Question: What is the value of this measurement?
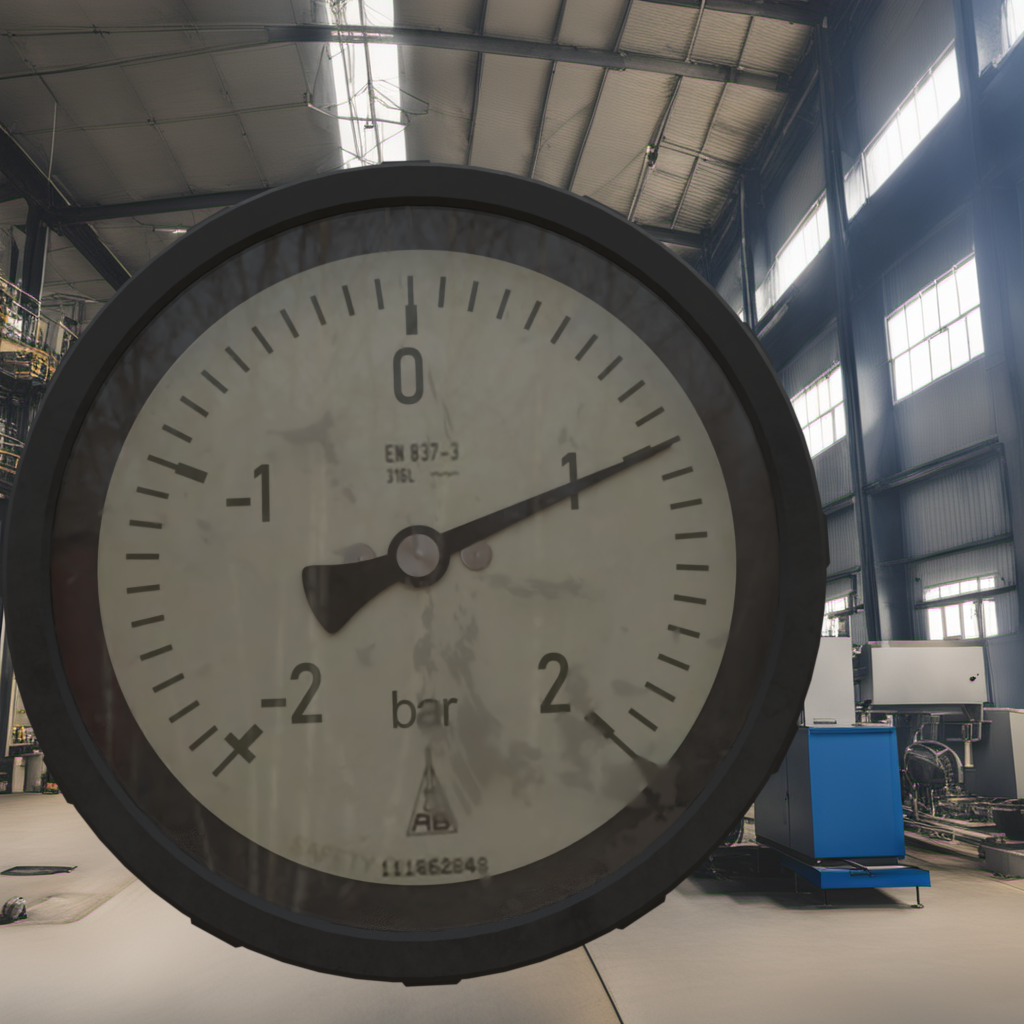
Answer: The result is 1.05
Question: What is the range of this measurement?
Answer: The range is from -2 to 2
Question: What is the minimum and maximum value of the measurement shown in the image?
Answer: The minimum value is -2 and the maximum value is 2